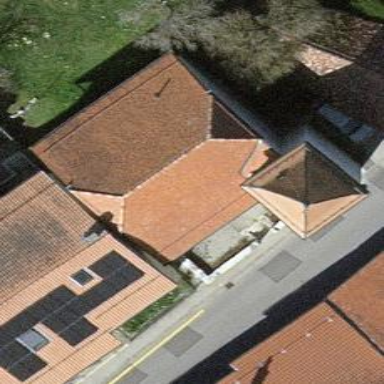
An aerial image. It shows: Church which is place of worship.